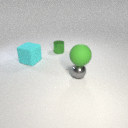
small green metal cylinder behind small gray metal sphere